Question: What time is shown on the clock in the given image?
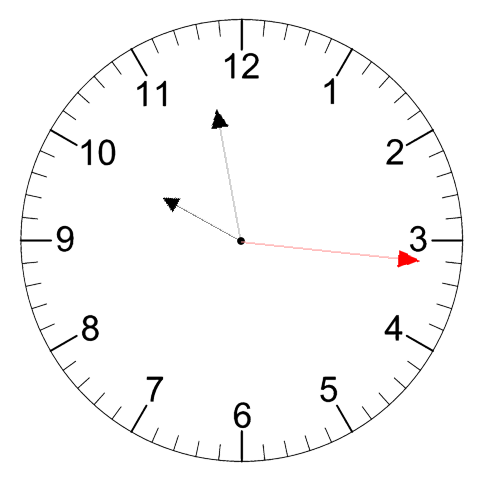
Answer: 09:58:16